Question: Here is my <URL> for a minimalist Devise+OmniAuth app.
As you can see, the Japanese <URL> is in 'config/locales'.
When I visit the site with lang=ja, some strings are not in Japanese but English:

"sainatsupu" is displayed correctly, but "Password confirmation" and others are still in English. Actually, I grep'd my the whole project and my entire .rvm directory: contain "Password confirmation" ! That's baffling.
Where do those strings come from? How comes they are not in devise.ja.yml? Is it OmniAuth?
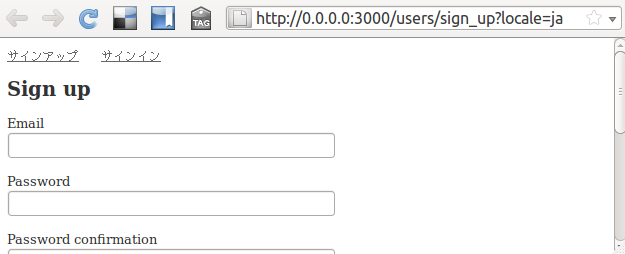
Answer: Actually, they come from your default language yml file. Devise locale file just have locales for alert messages and some notices. They do not provide attribute translation for form attributes.
You probably want to visit
<URL>
and download the adequate (Japanese in your case) language file and put it in './config/locales/' folder
Then in your rails application configuration file (./config/application.rb) change locale setting to use the Japanese locale file.
'''
config.i18n.default_locale = :ja
'''
After changing the setting, if you want any attribute to have Japanese name, add the rules like shown below.
'''
activerecord:
attributes:
user:
email: "Email address in Japanese"
password: "Password in Japanese"
password_confirmation: "Password confirmation in Japanese"
'''